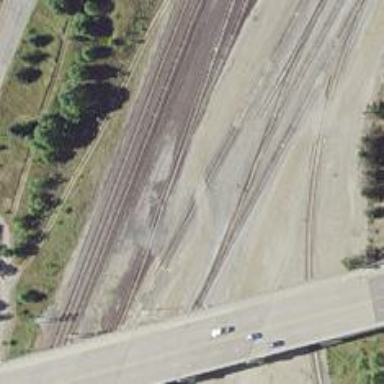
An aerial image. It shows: Railway siding with rails.